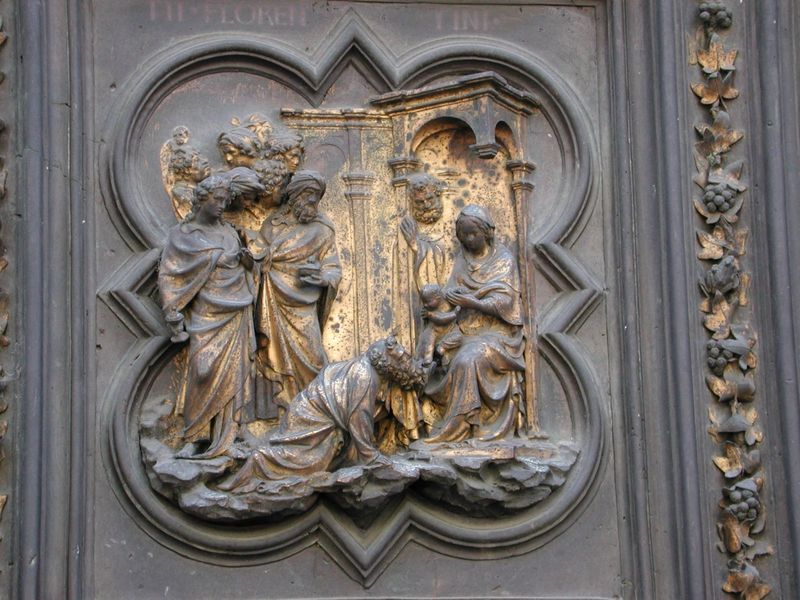
Titel: Nordtür
Künstler: Lorenzo Ghiberti
Standort: Florenz, Baptisterium (EU - I - Toskana)
Schlagwörter: blätter, menschen, holz, männer, säule, säulen, tür, dach, bart, architektur, bibel, erde, gewand, gold, drei, familie, kind, renaissance, relief, kuss, italien, detail, metall, bronze, tor, foto, dom, beten, gebet, kapitell, portal, jesus, florenz, baldachin, könige, tempel, heilige, maria, anbetung, turban, josef, weinblatt, geburt, baptisterium, brunelleschi, jesuskind, geschenke, gaben, heilige drei könige, melchor, lorenzo, er, babtisterium, reb, gihberti